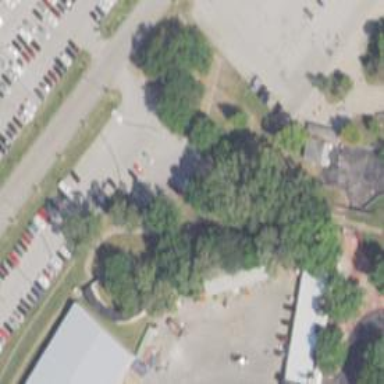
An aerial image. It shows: Miniature railway.